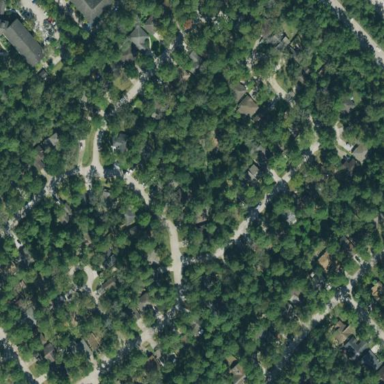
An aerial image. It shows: Single-family residential neighbourhood.